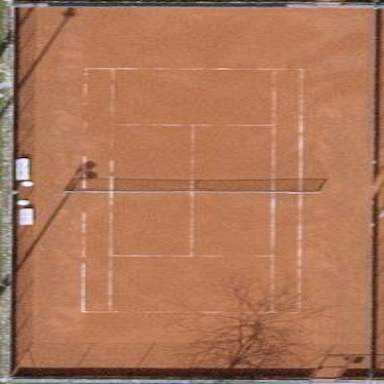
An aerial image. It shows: Tennis court on pitch.